高一 · 代数
020 秋・丰城市校级期中）已知函数 $f(x)=x^{2}+4 x+\frac{p}{2}+2$, 正数 $p$ 在集合 $M$ 上随机取值.

（1）设 $M=\{x \in \mathbf{Z} \mid 0<x \leqslant 5\}$, 求方程 $f(x)=0$ 有实数根的概率;

（2）设 $M=\{x \in \mathbf{R} \mid 0<x \leqslant 5\}$ ，求 $f(x) \geqslant-1$ 恒成立的概率.
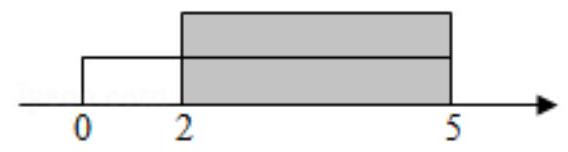
答案: 解: (1) $p$ 的全部取值为 $1,2,3,4,5$, 即有 5 个基本事件,

记事件 $A=\{$ 方程 $f(x)=0$ 有实数根 $\}$, 则 $\Delta=16-4\left(\frac{p}{2}+2\right) \geq 0 \Rightarrow 0<p \leq 4$,

满足方程 $f(x)=0$ 有实数根的 $p$ 为 $1,2,3,4$.

因此事件 $A$ 含有 4 个基本事件, 所以 $P(A)=\frac{4}{5}$,

(2) 由 $f(x)=(x+2)^{2}+\frac{p}{2}-2 \geq-1$ 恒成立, 知 $\frac{p}{2}-2 \geq-1 \Rightarrow p \geq 2$,

正数 $p$ 的所有可能取值构成集合 $M=\{x \in \mathbf{R} \mid 0<x \leqslant 5\}$,

满足 $f(x) \geqslant-1$ 恒成立的正数 $p$ 构成集合 $\{x \mid 2 \leqslant x \leqslant 5\}$,

记 $B=\{f(x) \geqslant-1$ 恒成立 $\}, P(B)=\frac{5-2}{5-0}=\frac{3}{5}$.